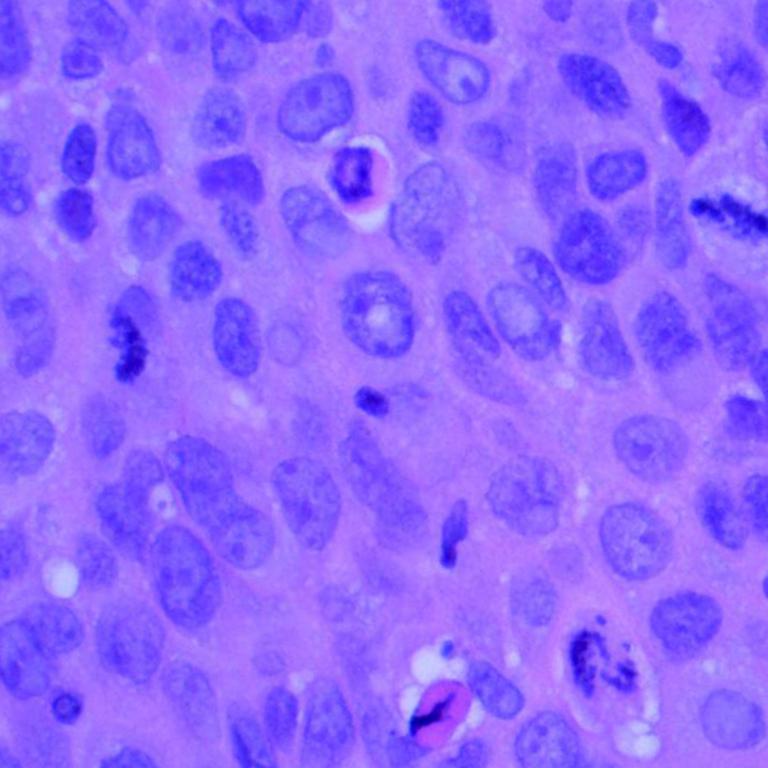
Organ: lung
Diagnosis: squamous carcinomas